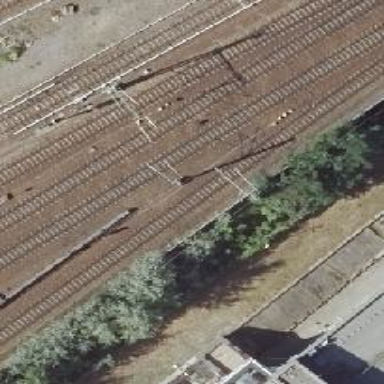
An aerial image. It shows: Solitary milestone along the railway.